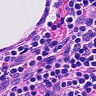
Metastatic tissue present: no